Question: I've made MVC project and published it to Azure . in the IIS local server it works fine, but on Azure when it's routing to delete it does not route to the delete view and stop in Delete action and this appears instead :

and when I open the console of the browser this problem message appears :
> Failed to load resource: the server responded with a status of 500
(Internal Server Error)
this is the code :
the controller :
'''
public class GroupsController : Controller
{
//the rest of the code
// GET: Groups
public ActionResult Index()
{
List<GroupsModels> groups = GetJsonFile();
return View(groups);
}
// GET: Groups/Delete/
[HttpGet]
public ActionResult Delete(int id,string groupname,string useremail)
{
GroupsModels temp = new GroupsModels
{
ID = id,
Name = groupname,
newuser = useremail
};
return View(temp);
}
}
'''
the Model :
'''
public class GroupsModels
{
public GroupsModels()
{
this.UserEmail = new List<string>();
}
public int ID { get; set; }
public string Name { get; set; }
[EmailAddress(ErrorMessage = "Invalid Email Address")]
public string newuser { get; set; }
public List<string> UserEmail { get; set; }
}
'''
Index view :
'''
@model IEnumerable<DashBoard.Models.GroupsModels>
@{
ViewBag.Title = "Index";
Layout = "~/Views/Shared/_Layout.cshtml";
}
<h2>Roles</h2>
@foreach (var item in Model)
{
<div class="row alert-success" style="text-align: center;font-size:large; padding:10px;">
<div class="col-sm">
<b> @Html.DisplayFor(modelItem => item.Name) |</b>
@Html.ActionLink("Add User", "Add", "Groups", new { GroupId = item.ID },null)
</div>
</div>
<div class="row border-bottom border ">
@for (int i = 0; i < item.UserEmail.Count(); ++i)
{
<div class="col-6 col-md-4 border">
<b> @Html.DisplayFor(modelItem => item.UserEmail[i])|</b>
@Html.ActionLink("Delete","Delete","Groups",new { id = item.ID, groupname = item.Name, useremail = item.UserEmail[i] },null)
</div>
if (i == 2)
{
<div class="w-100"></div>
}
}
</div>
<br />
}
'''
delete view :
'''
@model DashBoard.Models.GroupsModels
@{
ViewBag.Title = "Delete";
Layout = "~/Views/Shared/_Layout.cshtml";
}
<h2>Delete</h2>
<h3>Are you sure you want to delete this?</h3>
<div>
<h4>GroupsModels</h4>
<hr />
<dl class="dl-horizontal">
<dt>
<b>Group Name</b>
</dt>
<dd>
@Html.DisplayFor(model => model.Name)
</dd>
<dt>
<B>User Email</B>
</dt>
<dd>
@Html.DisplayFor(model => model.newuser)
</dd>
</dl>
@using (Html.BeginForm()) {
@Html.AntiForgeryToken()
<div class="form-actions no-color">
<input type="submit" value="Delete" class="btn btn-default" /> |
@Html.ActionLink("Back to List", "Index")
</div>
}
</div>
'''
What's the problem please? And how can I fix it?
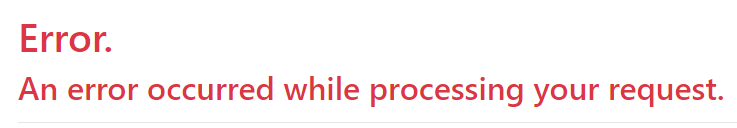
Answer: after I've followed the End-to-end transaction details I've found this problem :
> A claim of type
'<URL>'
or
'<URL>'
was not present on the provided ClaimsIdentity. To enable anti-forgery
token support with claims-based authentication, please verify that the
configured claims provider is providing both of these claims on the
ClaimsIdentity instances it generates. If the configured claims
provider instead uses a different claim type as a unique identifier,
it can be configured by setting the static property
AntiForgeryConfig.UniqueClaimTypeIdentifier.
and I've solved it by adding this code line to Global.asax
'''
AntiForgeryConfig.UniqueClaimTypeIdentifier = ClaimTypes.NameIdentifier;
'''
using these :
'''
using System.Security.Claims;
using System.Web.Helpers;
'''